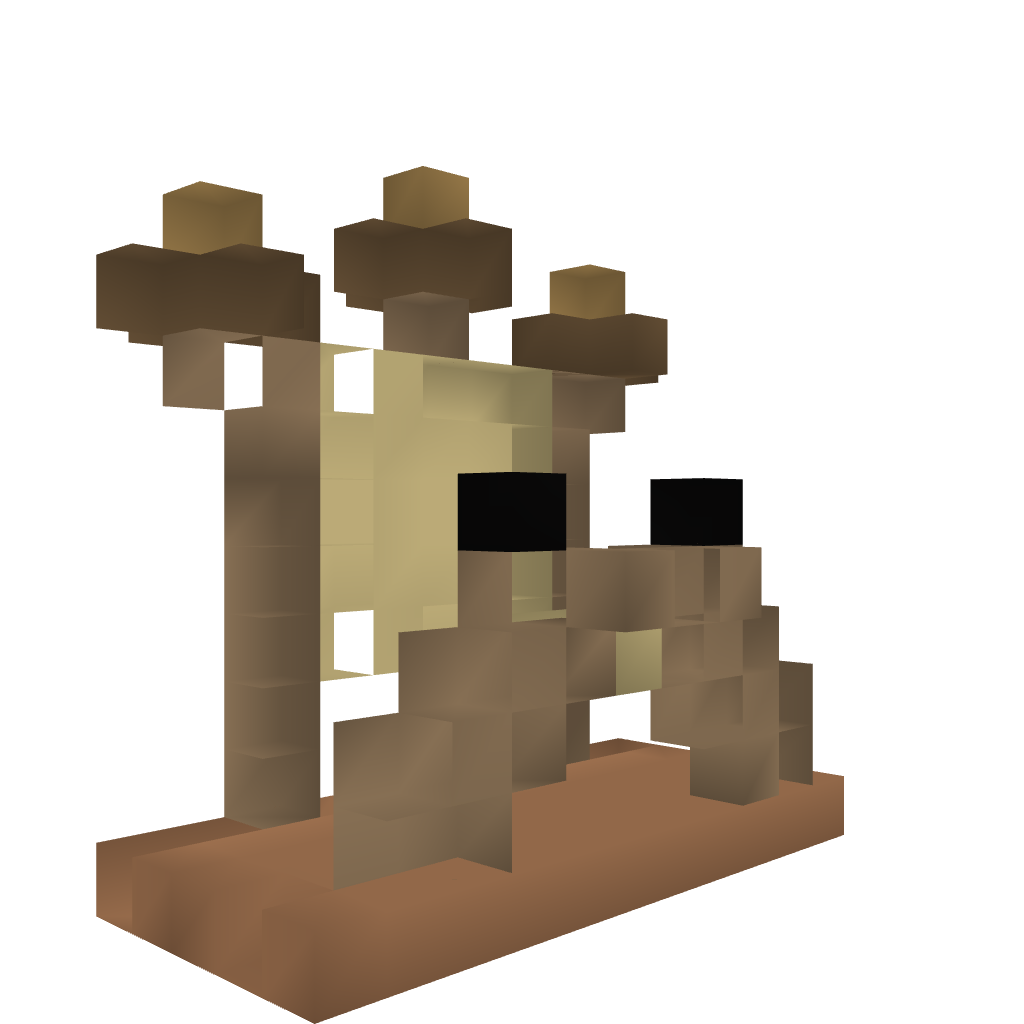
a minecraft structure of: Map Array with Cartographic Viewing Deck